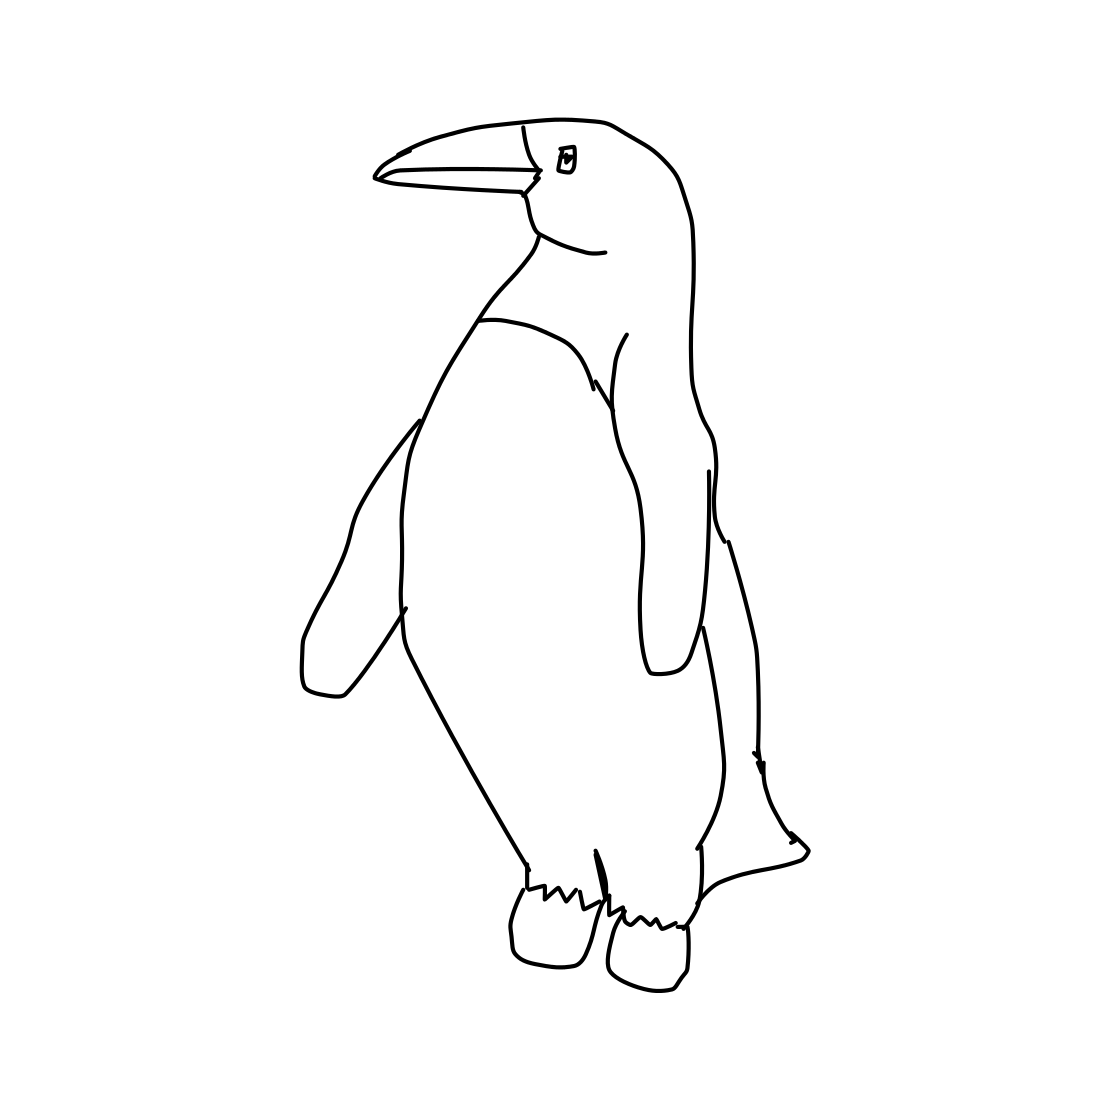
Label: penguin